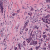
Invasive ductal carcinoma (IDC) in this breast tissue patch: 1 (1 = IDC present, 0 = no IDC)